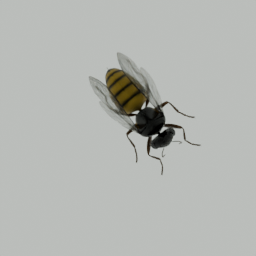
Label: animals